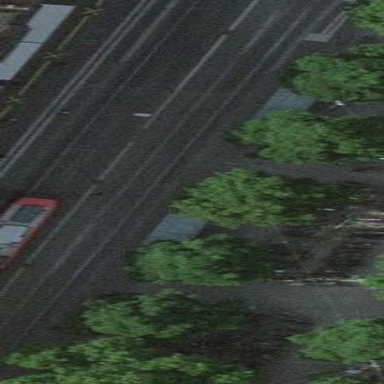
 specifically for trams. The platform is made of asphalt."